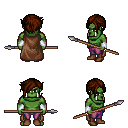
a pixel art fantasy rpg character, male body template, orc, green skin, brown cape, magenta pants, brown pixie cut hairstyle, white cloth bracers, brown shoes, spear, four views (front, back, left, right), 2x2 character sprite sheet, small pixel art, hard edges, no anti-aliasing